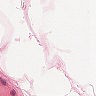
Metastatic tissue present: no